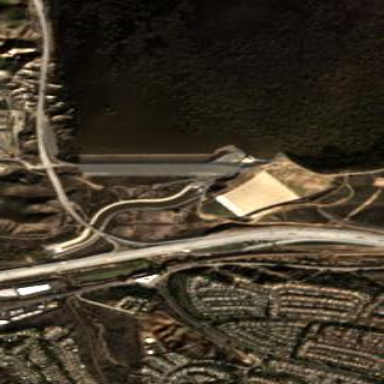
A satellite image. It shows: Dam across waterway.